Question: I have downloaded eclipse for J2EE developement
what seems to be my problem?
the files at the address (C:\Program Files (x86)\Java) are:
,
,

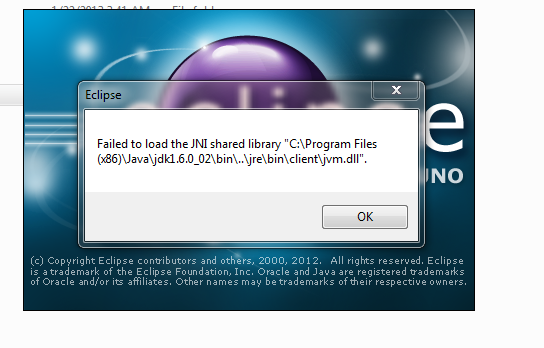
Answer: It is possible if the eclipse is 64 bit and the JDK or JRE is 32 bit. Check this.
'''
C:\Program Files (x86)\Java
'''
tells that you are using , but the JUNO that you have is of . So use 64 bit JRE/JDK and the problem would be solved.